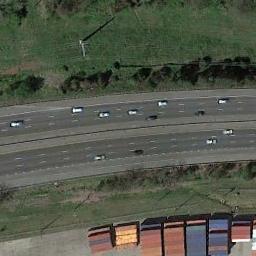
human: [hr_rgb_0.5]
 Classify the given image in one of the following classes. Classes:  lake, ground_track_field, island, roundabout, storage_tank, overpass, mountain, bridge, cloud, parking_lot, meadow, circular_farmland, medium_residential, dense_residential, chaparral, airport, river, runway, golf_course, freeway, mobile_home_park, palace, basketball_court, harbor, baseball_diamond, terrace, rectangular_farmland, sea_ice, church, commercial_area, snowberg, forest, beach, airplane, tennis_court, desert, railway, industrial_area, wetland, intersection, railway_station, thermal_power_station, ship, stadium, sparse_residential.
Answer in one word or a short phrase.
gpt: freeway